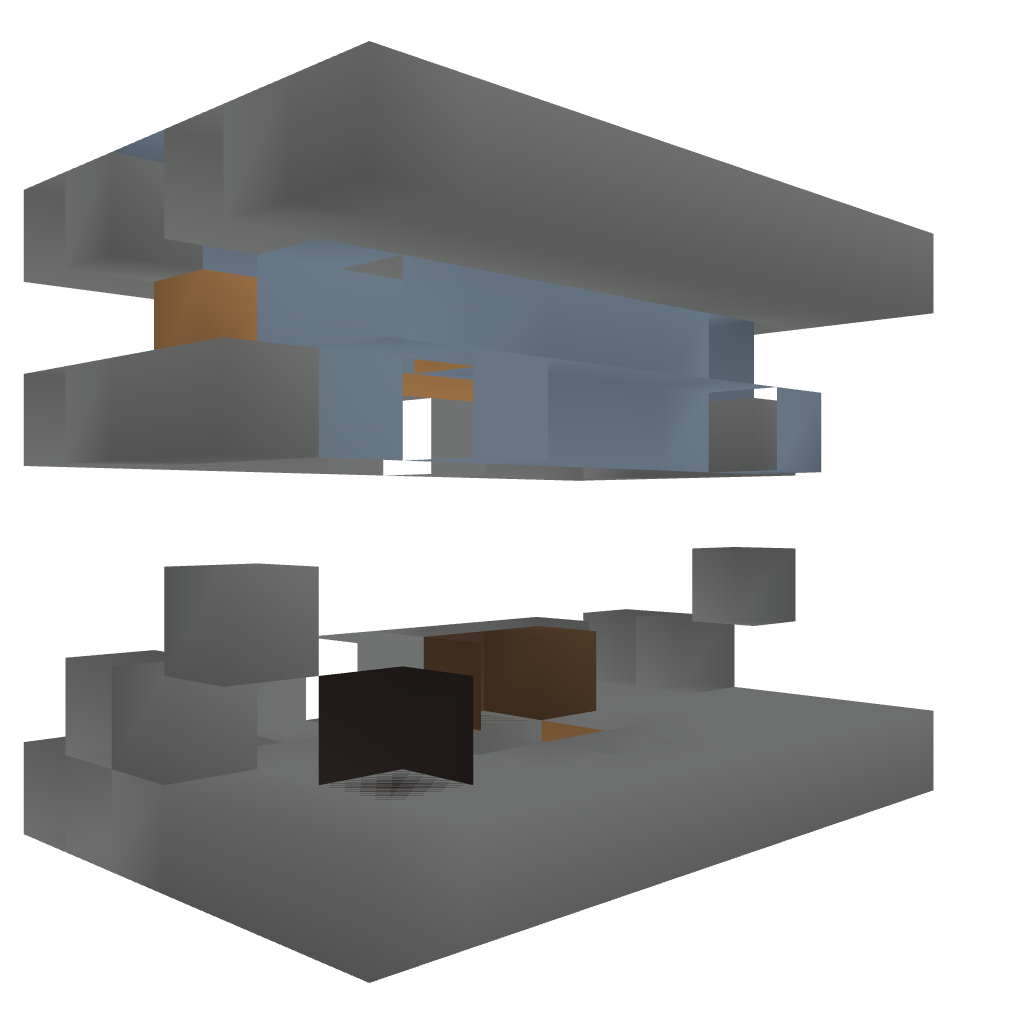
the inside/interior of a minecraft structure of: DJ BlockBeat's Booth